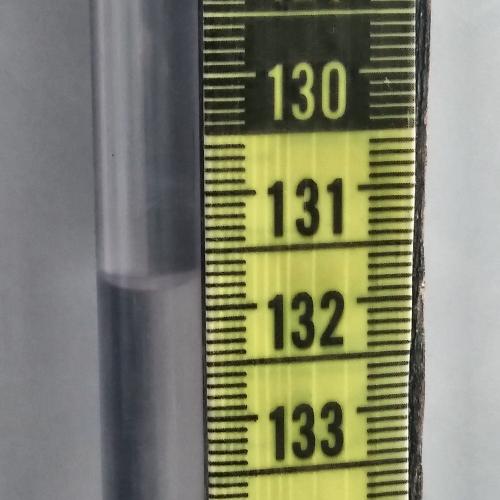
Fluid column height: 131.8 cm